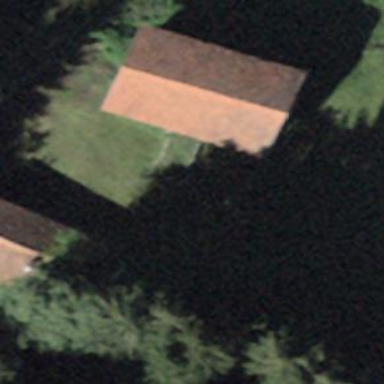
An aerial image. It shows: Barn.